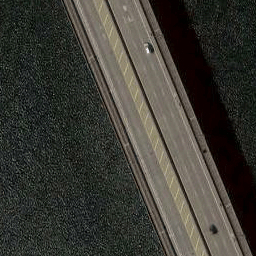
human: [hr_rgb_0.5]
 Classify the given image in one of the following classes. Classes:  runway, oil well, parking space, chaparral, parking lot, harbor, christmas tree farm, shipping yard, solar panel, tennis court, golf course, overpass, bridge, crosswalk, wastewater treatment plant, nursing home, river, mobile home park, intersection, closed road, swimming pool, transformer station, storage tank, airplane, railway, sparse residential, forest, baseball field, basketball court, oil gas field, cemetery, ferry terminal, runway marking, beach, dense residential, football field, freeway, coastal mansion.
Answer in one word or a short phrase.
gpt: bridge